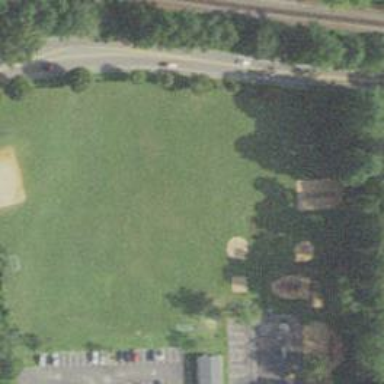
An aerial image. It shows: Soccer pitch for leisureland activities.